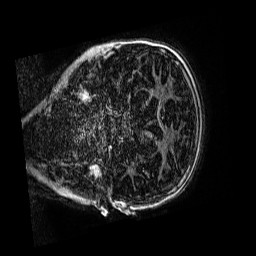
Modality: MP2RAGE
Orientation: coronal
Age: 9
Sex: female
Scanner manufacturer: siemens
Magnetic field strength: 3 T
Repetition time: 4 s
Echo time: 0.00299 s